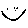
Label: smiley face